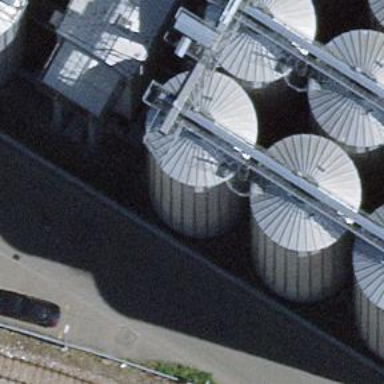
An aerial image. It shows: Storage tank with man-made structure.